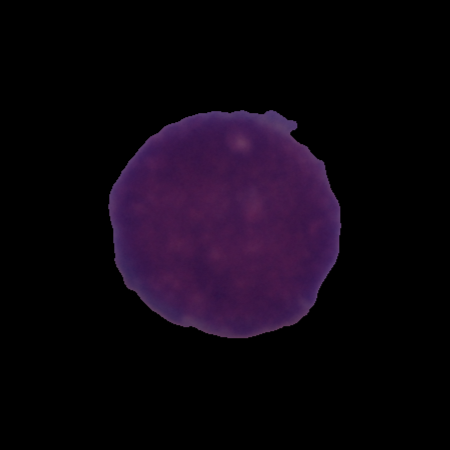
Label: cancer